Question: I am trying to create a header with 3 divs: one is aligned left, one is aligned right and the other is in the center.
the page is for example 1200px
the black,red and yellow rectangles are 960px and centered in the page.
elements in the black rectangle are added to the left,
elements in the yellwo rectangle are added to the right,
and the elements in the red tectangle are centered.
This is a good general case study for header of a site
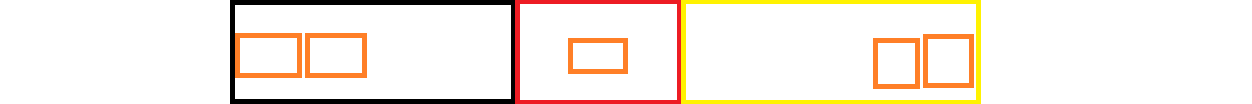
Answer: This will solve your issue
'''
<div class="header" style="width:1200px;">
<div style="width:40%;float:left;" class='black-one'>
<div style='float:left;'>Some content</div>
<div style="clear:both"></div>
</div>
<div style="width:20%;float:left;" class='red-one'>
<div style="margin:10px auto;text-align:center">Some content</div>
<div style="clear:both"></div>
</div>
<div style="width:40%;float:left;" class='yellow-one'>
<div style='float:right;text-align:right;'>Some content</div>
<div style="clear:both"></div>
</div>
<div style="clear:both"></div>
</div>
'''